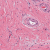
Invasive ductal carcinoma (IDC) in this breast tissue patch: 0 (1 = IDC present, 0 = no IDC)